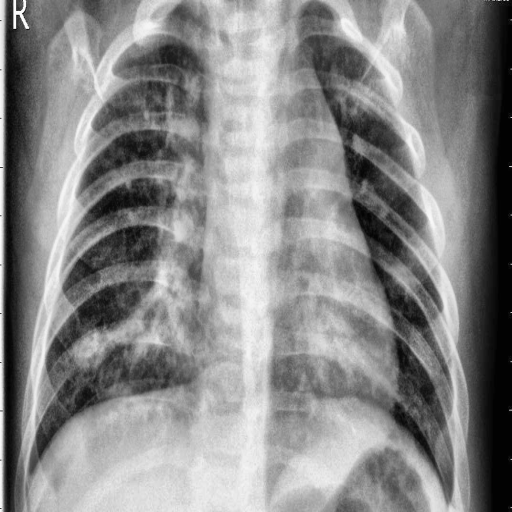
Finding: PNEUMONIA